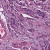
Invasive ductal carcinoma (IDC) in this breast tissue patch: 1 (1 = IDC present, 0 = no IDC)